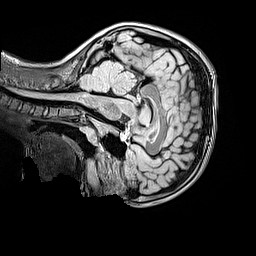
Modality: FLAIR
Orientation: sagittal
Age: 9
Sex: female
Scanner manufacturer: siemens
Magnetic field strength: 3 T
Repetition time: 5 s
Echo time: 0.388 s